Question: I am trying to add two images into context, however it does not work and throws
> GBitmapContextCreateImage: invalid context 0x0
error. I use the following code:
'''
//some image
CGImageRef image = ...
//some image as well, but masked. Works perfectly.
CGImageRef blurredAndMasked = CGImageCreateWithMask(blurred, mask);
//Both images are fine. Sure.
//Initializing the context and color space
CGColorSpaceRef colorSpace = CGColorSpaceCreateDeviceRGB();
CGContextRef ctx = CGBitmapContextCreate(nil, frameSize.width, frameSize.height, 8, 0, colorSpace, kCGBitmapAlphaInfoMask);
//Drawing images into the context
CGContextDrawImage(ctx, CGRectMake(0, 0, frameSize.width, frameSize.height), image);
CGContextDrawImage(ctx, CGRectMake(0, 0, frameSize.width, frameSize.height), blurredAndMasked);
//getting the resulting image
CGImageRef ret = CGBitmapContextCreateImage(ctx);
//releasing the stuff
CGImageRelease(image);
CGImageRelease(blurred);
CGImageRelease(blurredAndMasked);
CGColorSpaceRelease(colorSpace);
CGContextRelease(ctx);
'''
this seems fine but the resulting images are all black or look very similar to this:
What should be changed in the code? Thanks in advance!
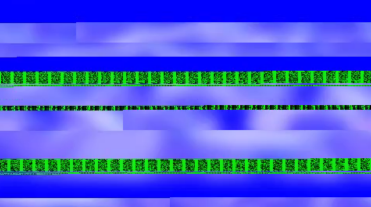
Answer: 'kCGBitmapAlphaInfoMask' is not a valid value for the last ('bitmapInfo') argument to 'CGBitmapContextCreate'. It is a mask (hence the name) you can use with the '&' operator to get just the 'CGImageAlphaInfo' out of a 'CGBitmapInfo' value. You would never pass 'kCGBitmapAlphaInfoMask' where a 'CGBitmapInfo' or 'CGImageAlphaInfo' is expected.
Assuming you don't need a specific byte order, I believe this is the highest performance pixel format with alpha channel on iOS:
'''
CGContextRef ctx = CGBitmapContextCreate(nil,
frameSize.width, frameSize.height, 8, 0, colorSpace,
kCGBitmapByteOrder32Little | kCGImageAlphaPremultipliedFirst);
'''
And this should be the highest performance without alpha channel:
'''
CGContextRef ctx = CGBitmapContextCreate(nil,
frameSize.width, frameSize.height, 8, 0, colorSpace,
kCGBitmapByteOrder32Little | kCGImageAlphaNoneSkipFirst);
'''